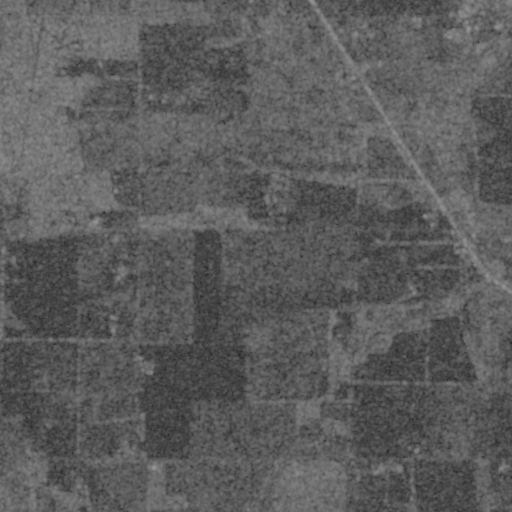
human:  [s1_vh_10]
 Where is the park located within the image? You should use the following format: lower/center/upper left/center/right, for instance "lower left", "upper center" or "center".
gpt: The park is located in the upper right of the image.
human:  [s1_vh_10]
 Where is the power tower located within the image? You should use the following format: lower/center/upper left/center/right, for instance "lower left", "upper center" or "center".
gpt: The power tower is located in the upper left of the image.
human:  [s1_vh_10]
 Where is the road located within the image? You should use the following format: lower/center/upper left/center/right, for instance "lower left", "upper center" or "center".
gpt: There is no road in the image.

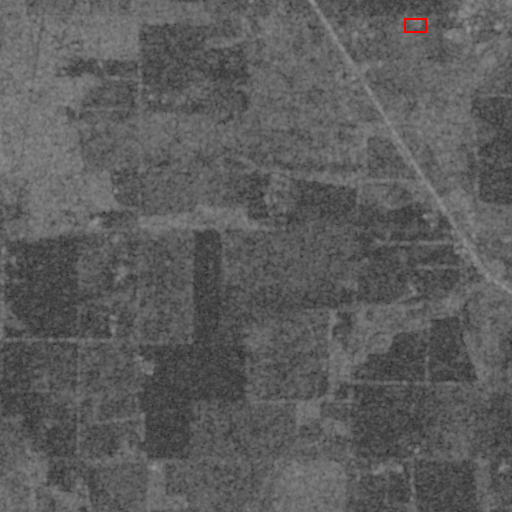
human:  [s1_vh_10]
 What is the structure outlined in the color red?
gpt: The structure outlined in red is a park.
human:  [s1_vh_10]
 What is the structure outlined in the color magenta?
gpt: There is no magenta outline.